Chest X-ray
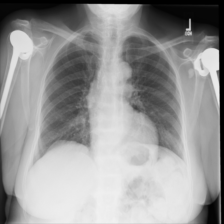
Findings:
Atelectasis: negative
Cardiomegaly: negative
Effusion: negative
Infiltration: negative
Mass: negative
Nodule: negative
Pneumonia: negative
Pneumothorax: negative
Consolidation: negative
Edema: negative
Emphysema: negative
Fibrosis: negative
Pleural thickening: negative
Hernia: negative